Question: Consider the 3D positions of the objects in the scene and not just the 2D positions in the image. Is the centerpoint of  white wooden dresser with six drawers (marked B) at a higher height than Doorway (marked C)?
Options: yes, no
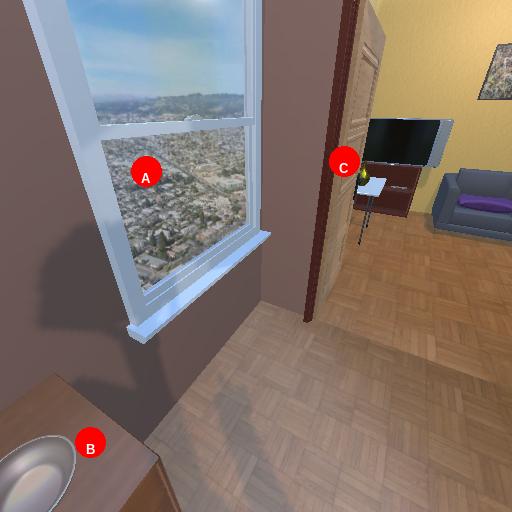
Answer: yes